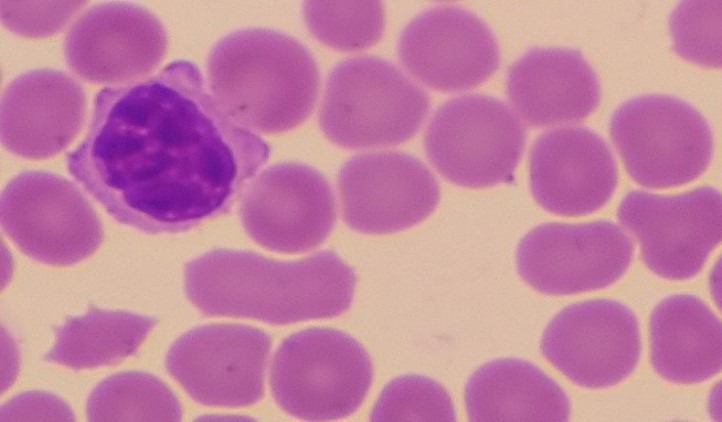
White blood cell type: Lymphocyte